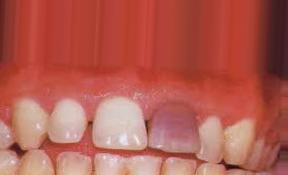
Condition: Tooth Discoloration